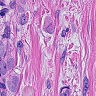
Metastatic tissue present: yes